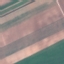
Land use / land cover: AnnualCrop